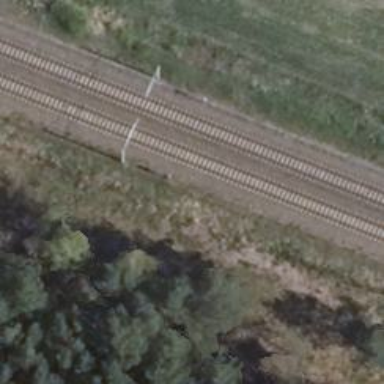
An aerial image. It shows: Railway signal.